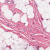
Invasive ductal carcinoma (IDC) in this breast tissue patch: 0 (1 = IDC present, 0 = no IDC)